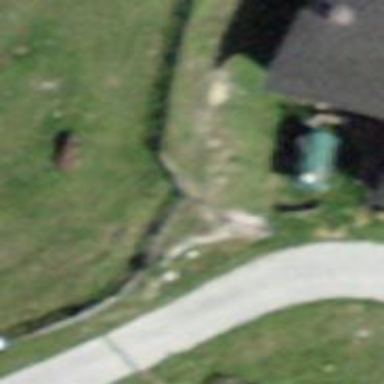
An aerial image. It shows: Fence.